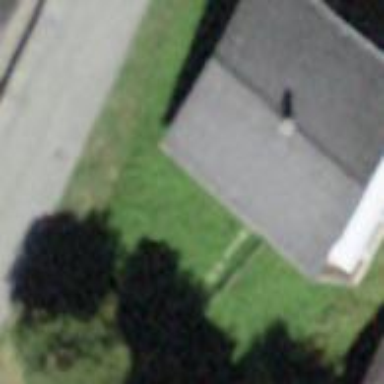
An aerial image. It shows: Detached building.